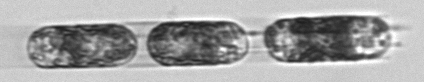
Label: Hemiaulus